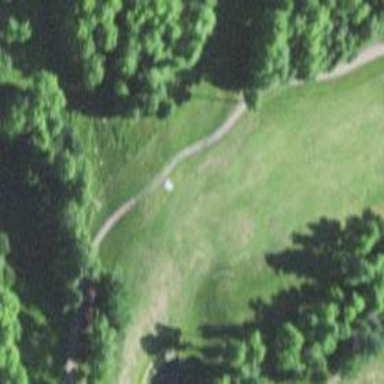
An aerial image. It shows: View of golf hole.